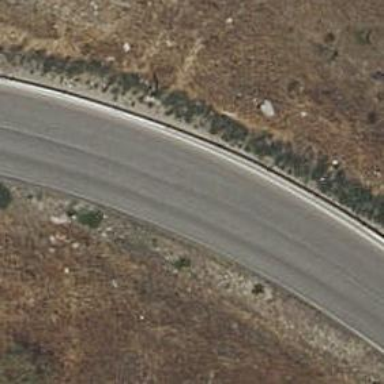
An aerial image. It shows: Primary highway.